Field crop: maize
Growth stage: 2
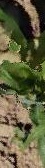
Species: maize